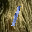
Label: 1